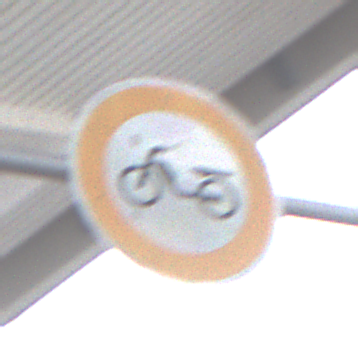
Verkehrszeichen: VerbotMofas
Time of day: MorningAfternoon
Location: Roofed (Urban)
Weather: PartlyCloudy
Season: NotSpecified
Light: Natural